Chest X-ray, PA view. Patient: 48 years old, sex M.
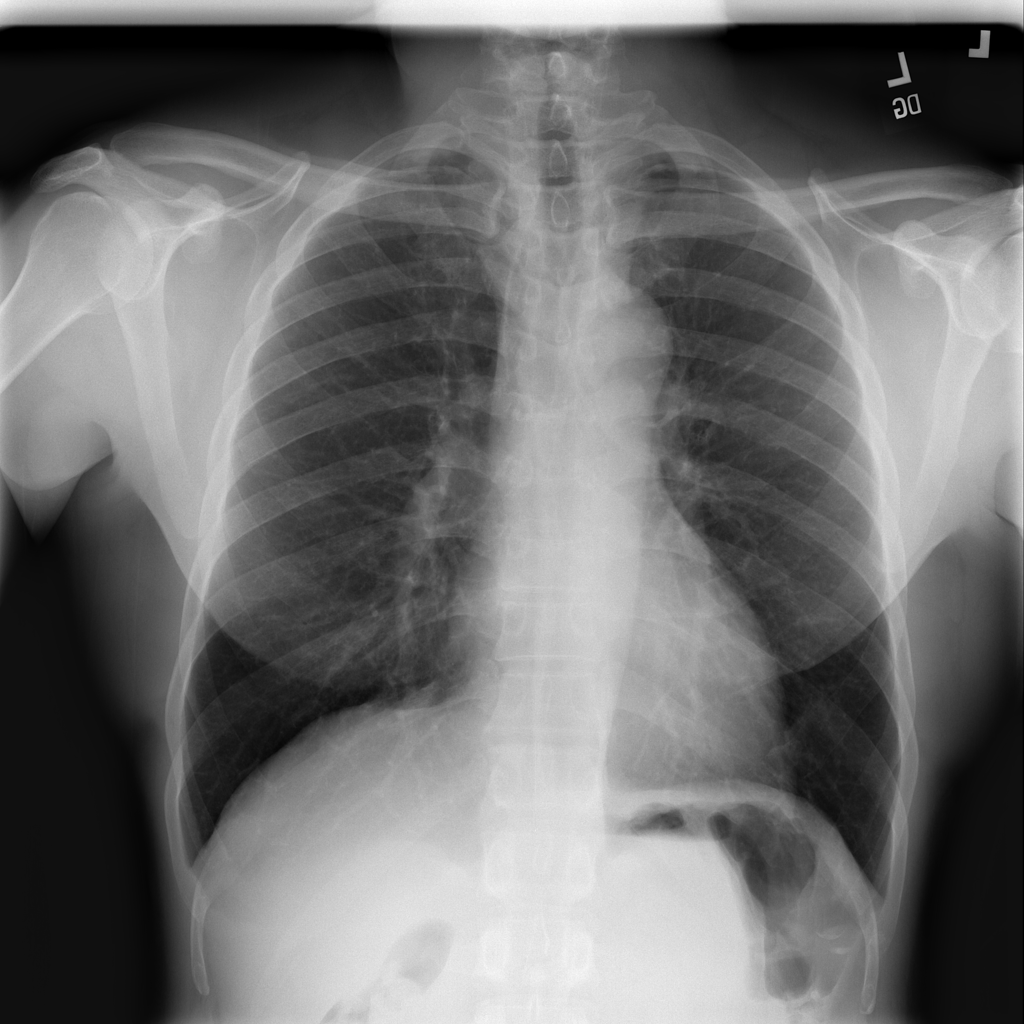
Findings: No Finding